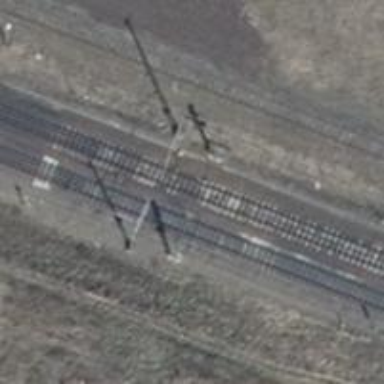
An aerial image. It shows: Railway signal.